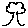
Label: tree